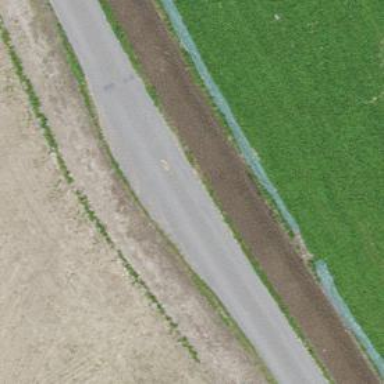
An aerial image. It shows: Passing place on the road.